Interaction volume radius: 5 \u00c5
Interaction volume height: 25 \u00c5
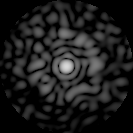
Disorder parameter: 0.8513